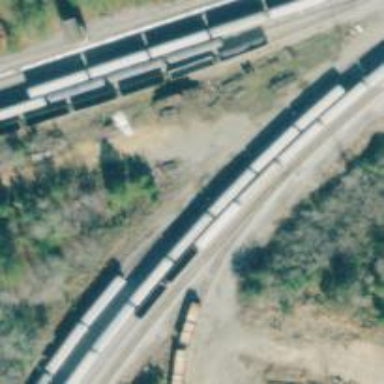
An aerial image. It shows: Railway site with manifest yard.